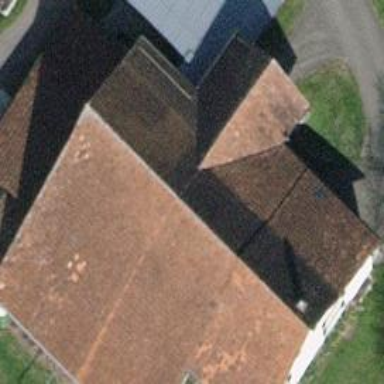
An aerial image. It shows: Building with tiled roof.